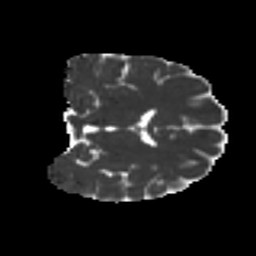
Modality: MD
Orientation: coronal
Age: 48
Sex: female
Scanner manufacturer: ge
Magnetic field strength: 3 T
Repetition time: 7.8 s
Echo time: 0.0611 s